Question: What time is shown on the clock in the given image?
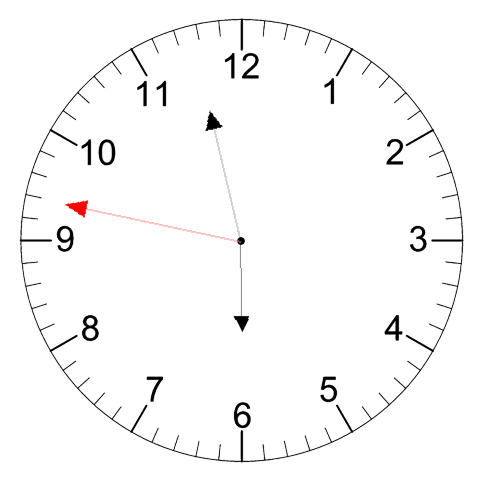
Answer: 05:57:47